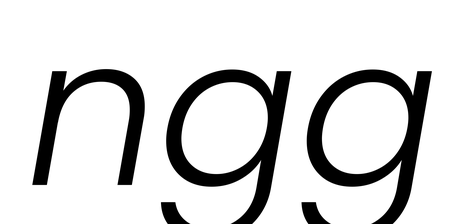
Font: Poppins-LightItalic